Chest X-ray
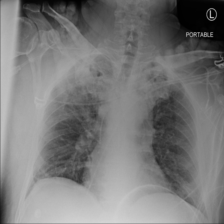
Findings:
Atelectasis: negative
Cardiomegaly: negative
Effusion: negative
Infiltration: negative
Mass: negative
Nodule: negative
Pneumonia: negative
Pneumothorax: negative
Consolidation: negative
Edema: negative
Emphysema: negative
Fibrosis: negative
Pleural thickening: negative
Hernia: negative